Question: I am styling a 'UIToolbar' by changing the tint color of it and the tint color of its 'UIBarButtonItem' subviews. I have it working except that I can't find how to change the the shadow color from a dark color to a light color for (see example, bar button items look blurry):

How can I change the shadow on the 'UIBarButtonItem' with style 'UIBarButtonItemStylePlain' to be white? I've uploaded a sample project <URL>.
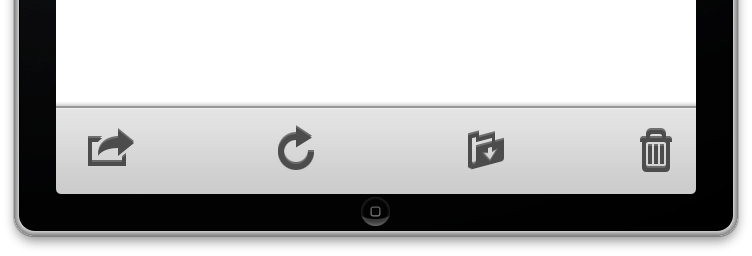
Answer: The final solution was to add the buttons as 'UIButton' contained in 'UIBarButtonItem' and include any shadows in the PNG used for the 'UIButton' image.